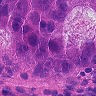
Metastatic tissue present: yes